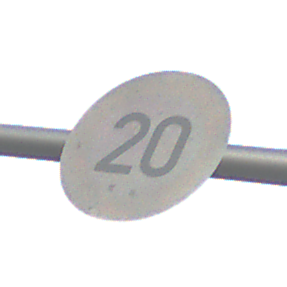
Verkehrszeichen: Geschwindigkeit20
Umgebung: Outdoor, Nature
Tageszeit: SunriseSunset
Wetter: PartlyCloudy
Licht: Natural
Jahreszeit: NotSpecified
Kontrast: LowContrast